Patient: sex M, age 67
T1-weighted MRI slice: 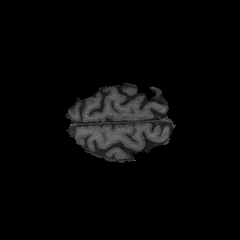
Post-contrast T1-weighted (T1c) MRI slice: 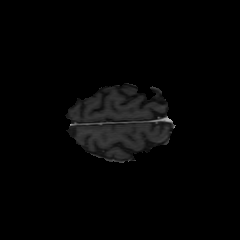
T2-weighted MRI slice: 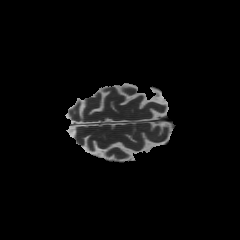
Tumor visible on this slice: no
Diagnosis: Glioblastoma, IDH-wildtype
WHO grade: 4